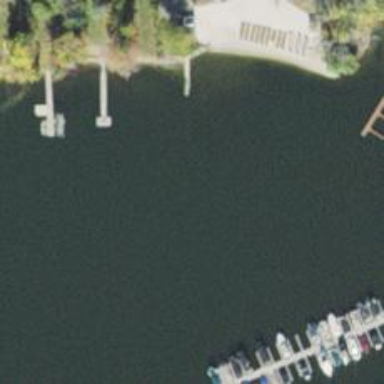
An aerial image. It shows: Man-made pier.